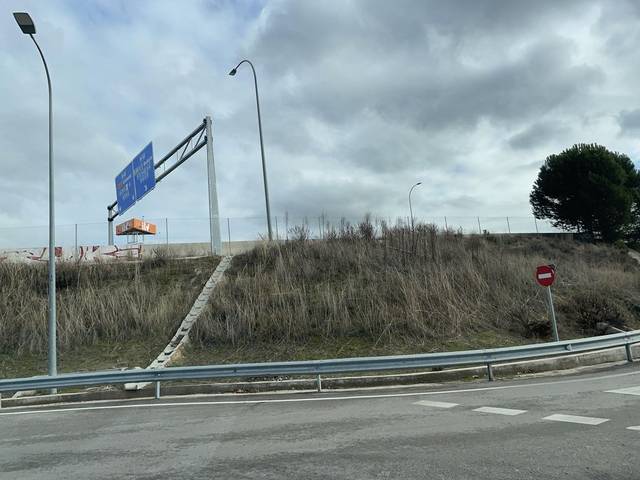
Region: Spain
Coordinates: 40.465, -3.803